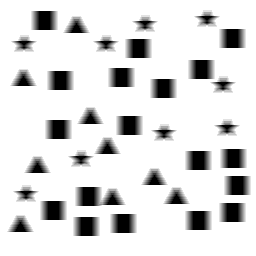
Squares: 18
Triangles: 9
Stars: 9
Total shapes: 36